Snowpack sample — Loveland Pass, Silver Plume, Colorado, USA (1/12/25, 11:40 AM MST)
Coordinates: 39.66, -105.88
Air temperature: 7 °F
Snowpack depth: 140 cm
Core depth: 10 cm
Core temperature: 41 °F
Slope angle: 11°, slope face: 30°
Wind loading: high
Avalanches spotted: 2
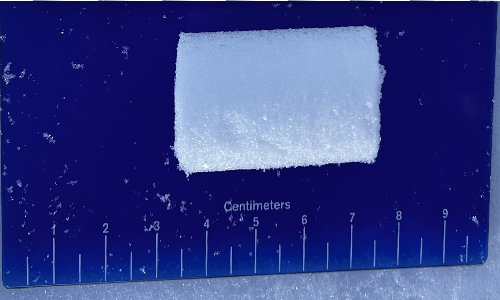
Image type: core
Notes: Pilot using slightly modified coring method that took too large segment for snow profile picturing, advised not to use in higher level models. Two avalanche on south face nearby, partially cloudy with light snow in the last 24 hours. Lots of wind loading on eastern features.